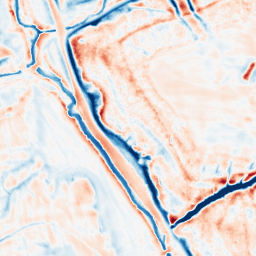
Category: edge_preserving
Decomposition family: bilateral
Decomposition parameters: d: 21
sigma_color: 100
sigma_space: 150
Upsampling method: bilinear
Upsampling parameters: scale: 2
Upsampling scale: 2